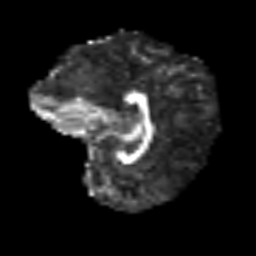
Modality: FA
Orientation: sagittal
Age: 39
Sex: female
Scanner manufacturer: siemens
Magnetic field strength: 3 T
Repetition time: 3.2 s
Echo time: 0.081 s